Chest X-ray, AP view. Patient: 62 years old, sex F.
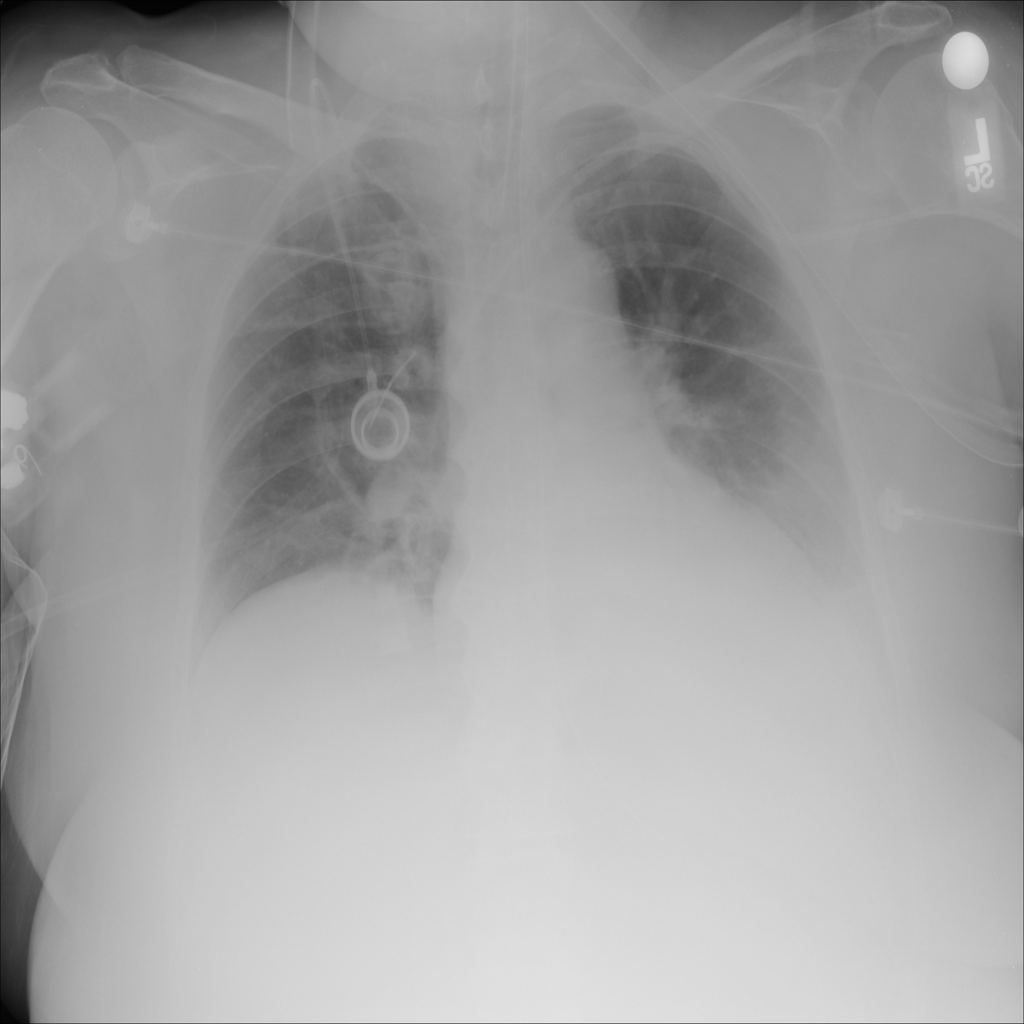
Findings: Effusion